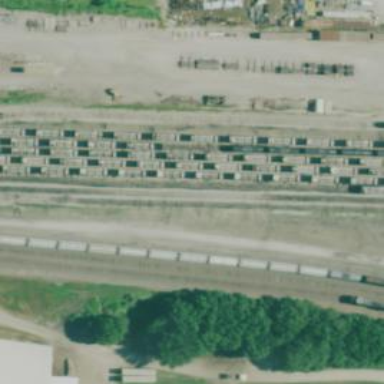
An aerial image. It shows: Railway yard used for servicing trains.